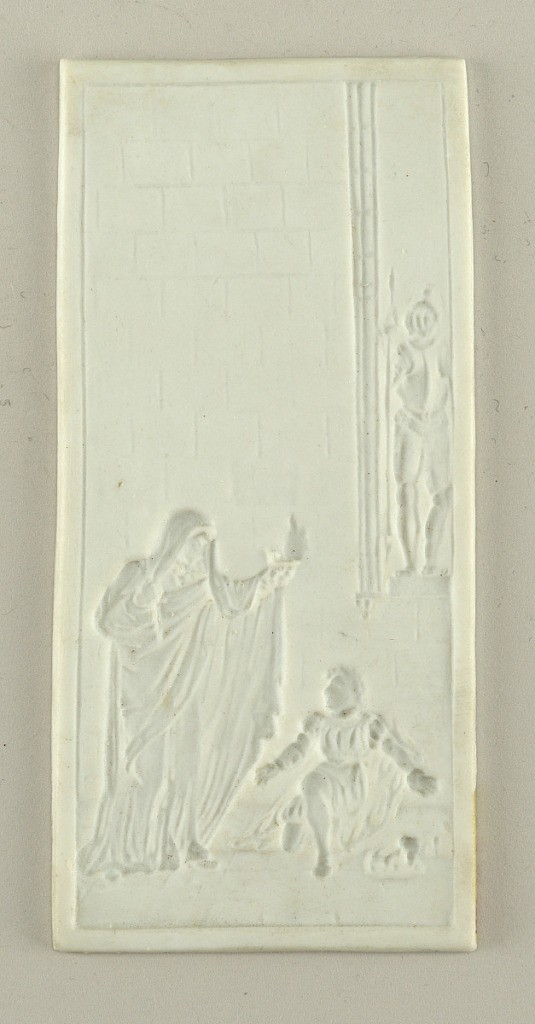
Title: Lithophane of David and King Saul
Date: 1825–1900
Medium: biscuit
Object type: lithophane
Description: Vertical rectangle with impressed design showing a robed figure with dagger drawn, lamp in left hand. At right, a kneeling man. Background is a wall with man in armor standing within a niche.